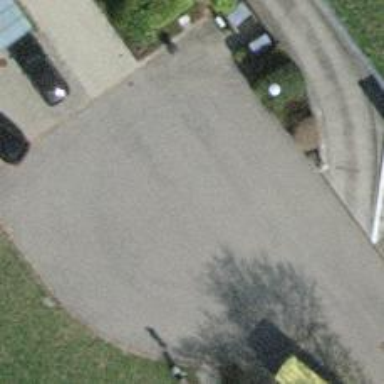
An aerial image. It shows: Turning circle on the road.